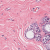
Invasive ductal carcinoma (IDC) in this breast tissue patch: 0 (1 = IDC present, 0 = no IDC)